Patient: sex F, age 57
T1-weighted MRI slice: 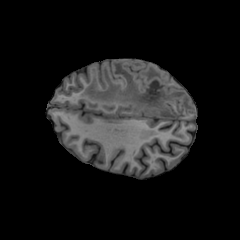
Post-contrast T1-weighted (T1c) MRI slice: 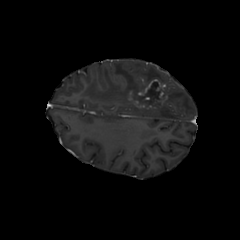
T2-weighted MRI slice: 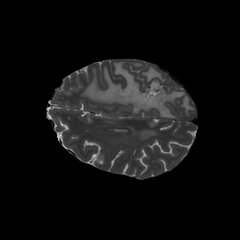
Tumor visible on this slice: yes
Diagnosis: Glioblastoma, IDH-wildtype
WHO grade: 4